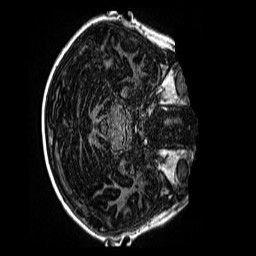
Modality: MP2RAGE
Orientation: axial
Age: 10
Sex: male
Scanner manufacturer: siemens
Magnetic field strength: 3 T
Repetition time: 4 s
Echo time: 0.00299 s